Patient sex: M
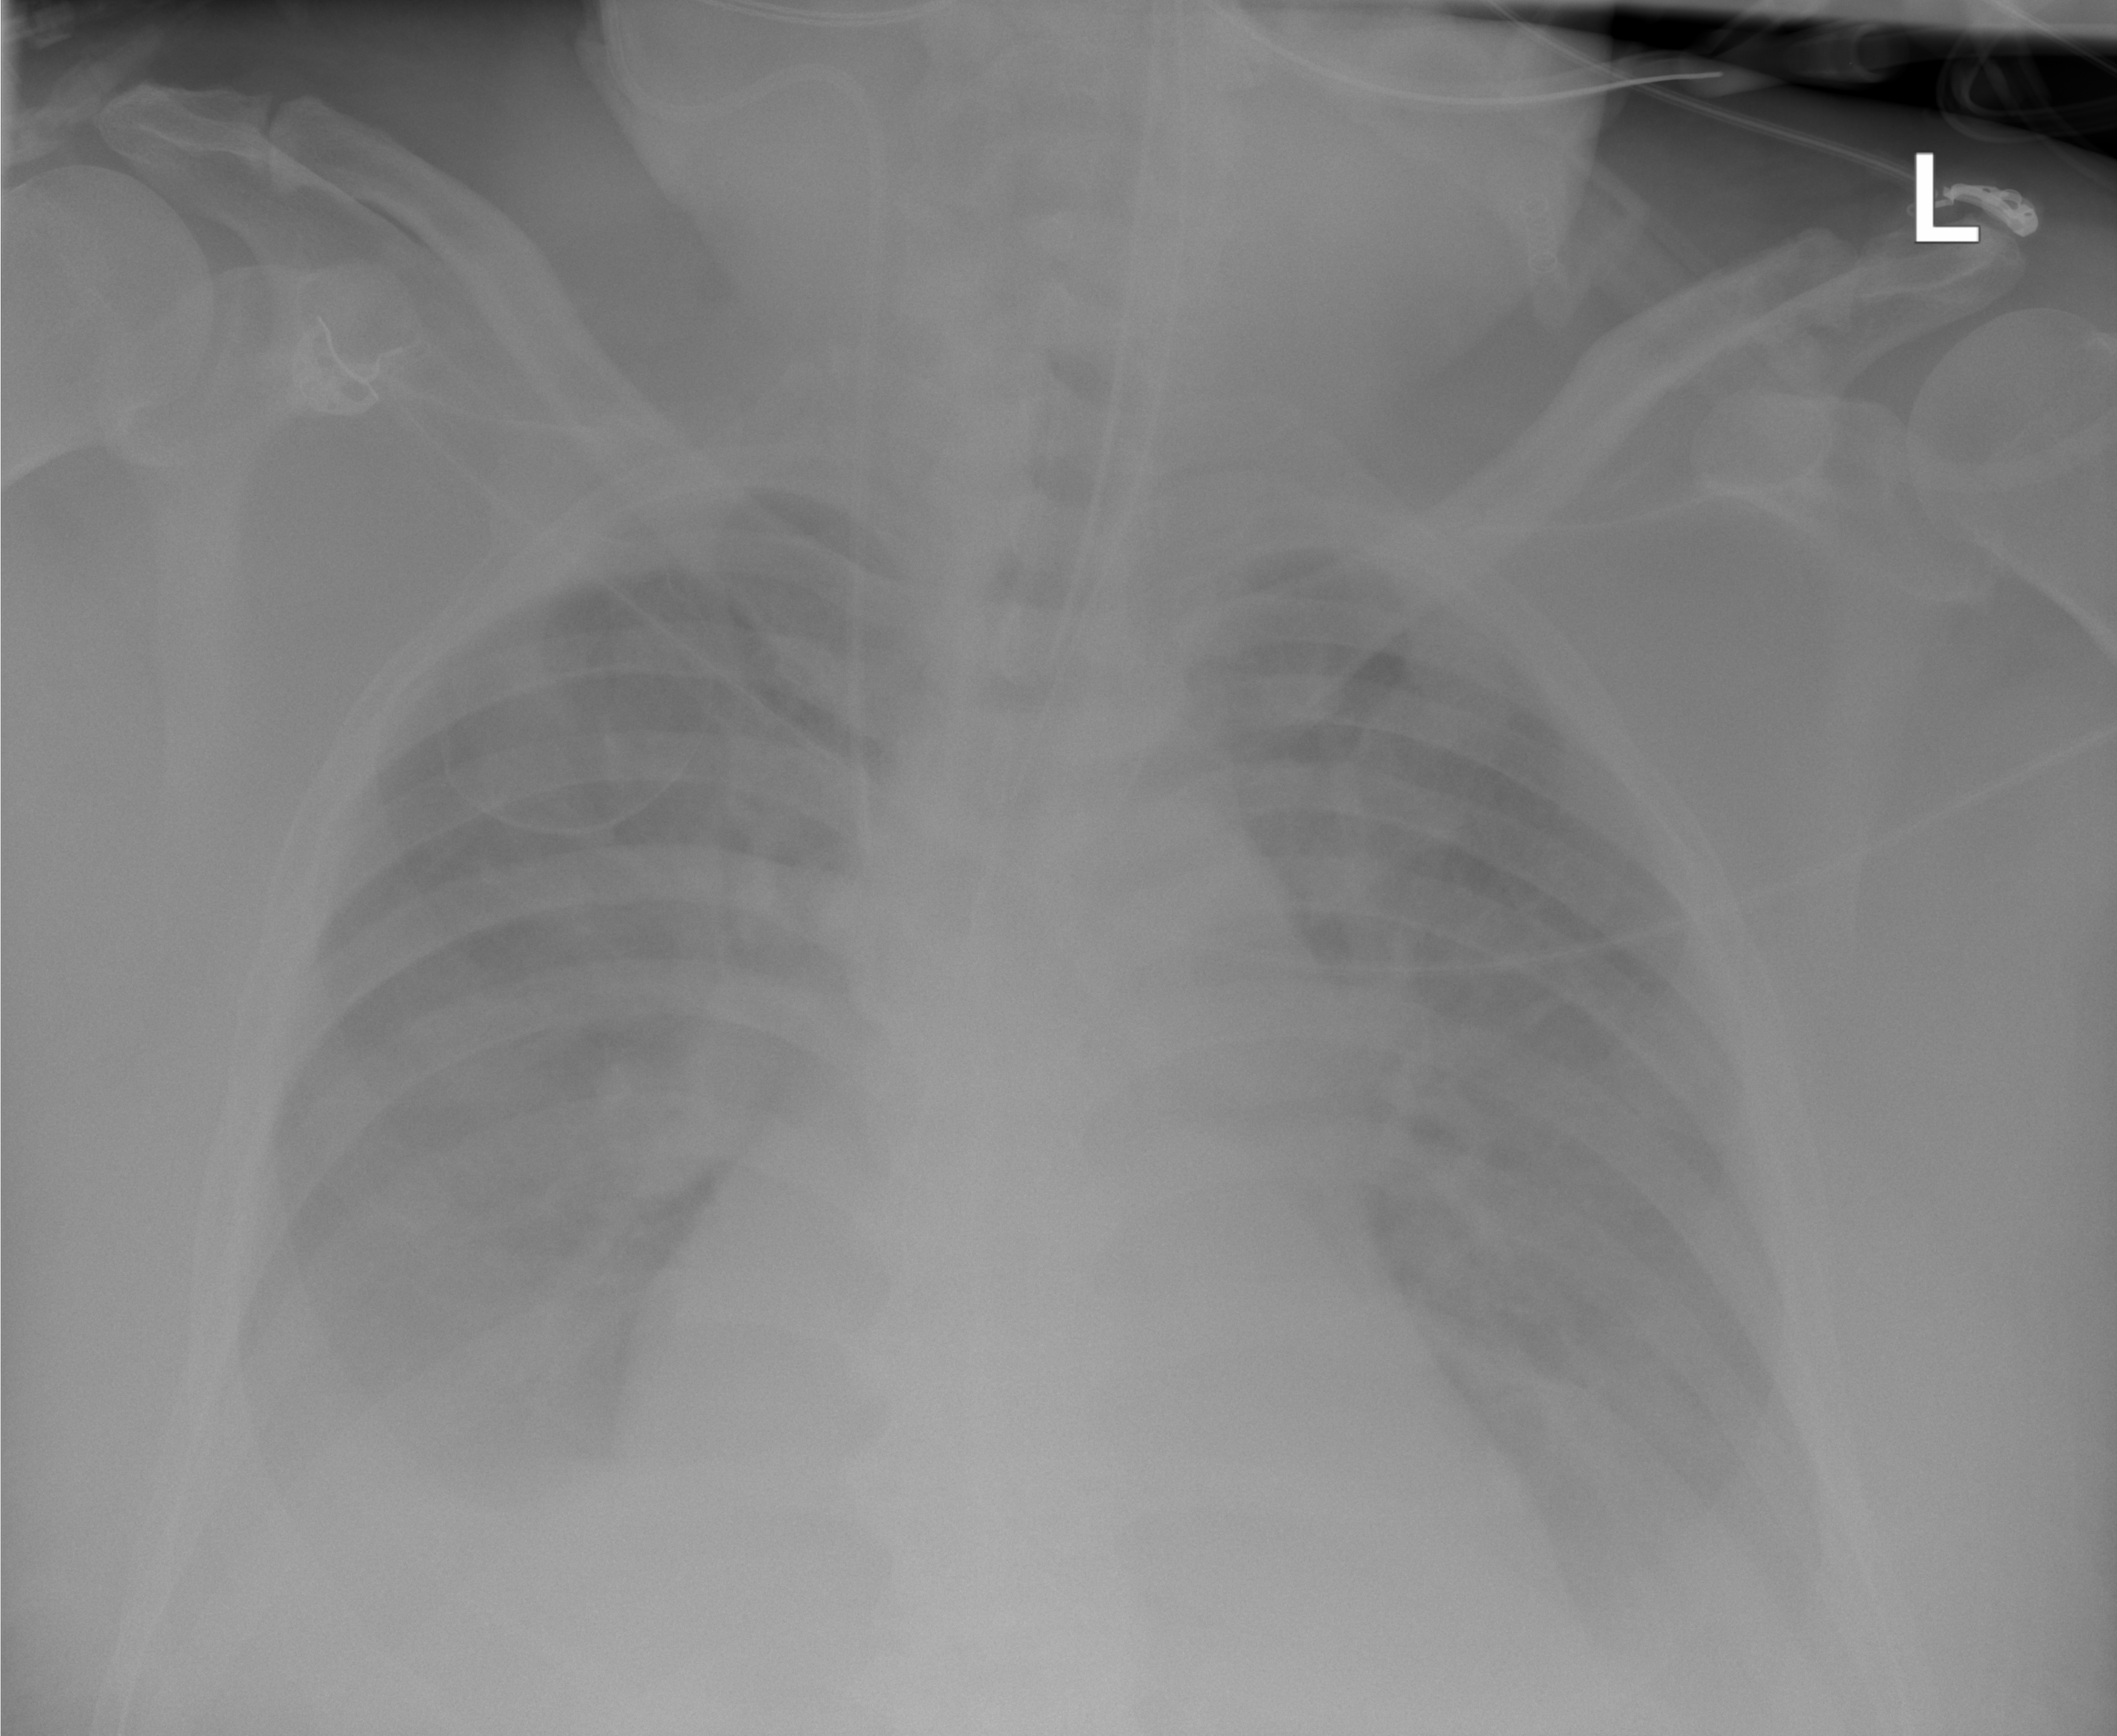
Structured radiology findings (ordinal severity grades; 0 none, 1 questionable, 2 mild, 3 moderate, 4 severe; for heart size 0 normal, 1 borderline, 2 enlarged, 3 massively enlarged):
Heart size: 2
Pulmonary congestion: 3
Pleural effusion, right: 3
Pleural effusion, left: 2
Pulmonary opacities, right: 3
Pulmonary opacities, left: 3
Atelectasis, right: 3
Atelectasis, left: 3